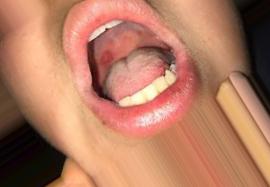
Condition: Mouth Ulcer